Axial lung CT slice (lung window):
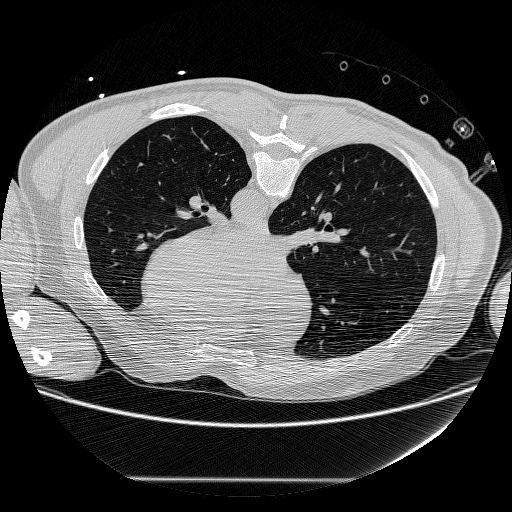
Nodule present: no